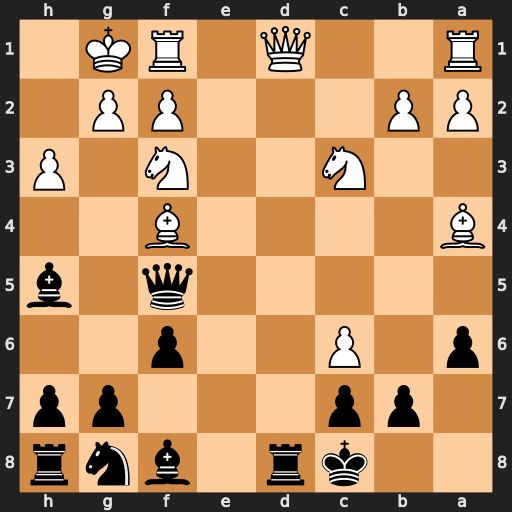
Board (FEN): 2kr1bnr/1pp3pp/p1P2p2/5q1b/B4B2/2N2N1P/PP3PP1/R2Q1RK1
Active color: b
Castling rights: -
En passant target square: -
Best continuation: Rxd1 cxb7+ Kxb7 Bxd1 Qxf4